Question: I need to show a drop down view when user clicks on icon.

How can i design please help me
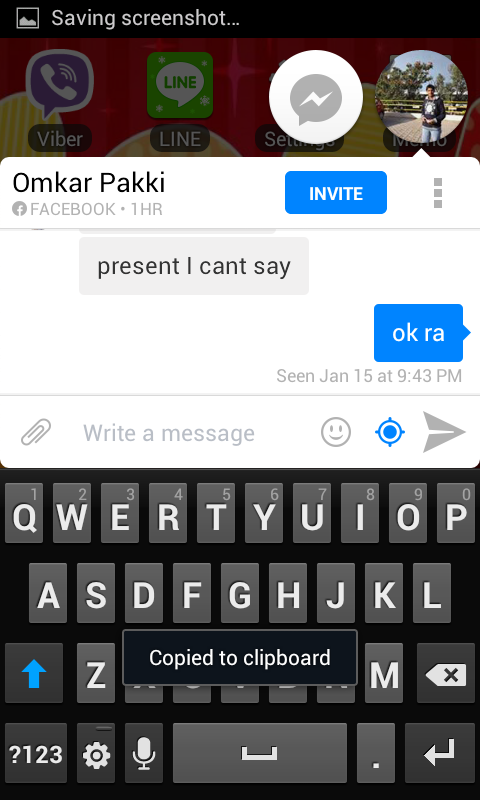
Answer: You can check this:
<URL>
<URL>
The one which I refered is
<URL>
<URL>
You can bring the ICon on Home screen and based on the click event you can attach more Views to the same.